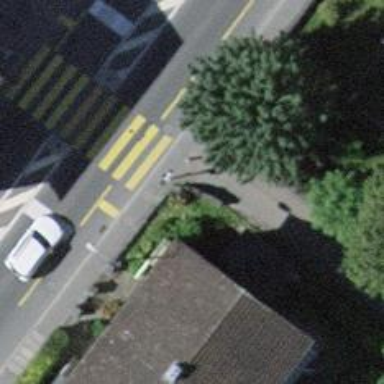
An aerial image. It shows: Kerb barrier.